Question: We wanted to design a layout in GWT which has quite a lot of small small sections on screen. Basically it has a left menu, header, footer, main content area with lot of sub sections which can be closed by user in case if he does not want to see them. Then remaining content section should get adjusted automatically. We are using GWT Platform. I am in doubt, whether DockLayoutPanel suits for this or not, because, it has to be must more flexible. Apart from that, I didnt get any good layout examples. Can we achieve this using GWT panels or we have to manually do it using div in module html file?
Please find below the draft layout. I am really confused with what panel to start....
Kindly advice.
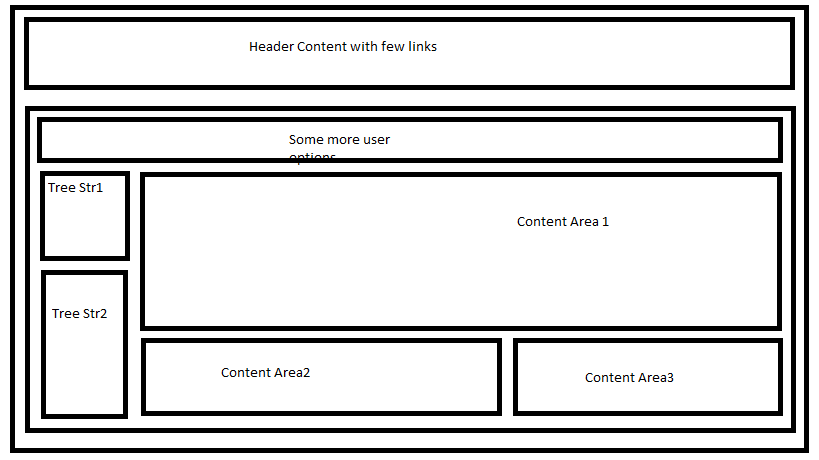
Answer: There are millions of way you could achieve that. I will give you my opinion and try to explain why I would do it this way.
First of all, it seems you want, like most websites have, a top header (or two) and a menu on the left. The DockLayoutPanel can do this quite nicely, so I would use it to start with. By the way, consider adding a footer to your layout (sorry, just thinking most apps have one)...
Then, you have two little panels on the left (Tree Str1 and 2) and the content areas. Depending on how flexible you want these to be, you will need different structures.
Let's say you want to have not only two, but potentially many Tree Str on the left, and your Content Areas would not change much. I would add to the West area of the DockLayoutPanel a VerticalPanel (wich will contain the 2 Tree Strs, possibly more).
In the main area of the DockLayoutPanel, add a VerticalPanel to represent the central area. This VerticalPanel must be sized appropriately (probably width,height=100%).
Add to the VerticalPanel 2 rows (HorizontalPanels).
Now, you can add Content Area 1 to the first row, and the others to row 2.
Well, let the code speak:
'''
public Panel getMainPanel() {
DockLayoutPanel mainPanel = new DockLayoutPanel(Unit.PX);
mainPanel.setSize("500px", "500px");
VerticalPanel leftPanel = new VerticalPanel();
Label treeStr1 = new Label("Tree Str1");
treeStr1.setSize("100%", "100px");
Label treeStr2 = new Label("Tree Str2");
treeStr1.setSize("100%", "200px");
leftPanel.add(treeStr1);
leftPanel.add(treeStr2);
VerticalPanel centralArea = new VerticalPanel();
centralArea.setSize("100%", "100%");
centralArea.setHorizontalAlignment(HasHorizontalAlignment.ALIGN_CENTER);
centralArea.setVerticalAlignment(HasVerticalAlignment.ALIGN_MIDDLE);
centralArea.getElement().getStyle().setBorderStyle(BorderStyle.SOLID);
HorizontalPanel row1 = new HorizontalPanel();
row1.setWidth("90%");
HorizontalPanel row2 = new HorizontalPanel();
row2.setWidth("90%");
row2.getElement().getStyle().setBorderStyle(BorderStyle.SOLID);
row2.getElement().getStyle().setBorderColor("red");
row2.setHorizontalAlignment(HasHorizontalAlignment.ALIGN_LEFT);
centralArea.add(row1);
centralArea.add(row2);
HTML ca1 = new HTML("Content Area 1");
ca1.setSize("100%", "100px");
ca1.getElement().getStyle().setBorderStyle(BorderStyle.SOLID);
HTML ca2 = new HTML("Content Area 2");
ca2.setSize("60%", "60px");
ca2.getElement().getStyle().setBorderStyle(BorderStyle.SOLID);
HTML ca3 = new HTML("Content Area 3");
ca3.setSize("30%", "60px");
ca3.getElement().getStyle().setBorderStyle(BorderStyle.SOLID);
row1.add(ca1);
row2.add(ca2);
row2.add(ca3);
mainPanel.addNorth(new HTML(
"<h1>This is your header, create a Widget instead of this</h1>"), 150);
mainPanel.addNorth(new HTML(
"<h2>Some more user options</h2>"), 60);
mainPanel.addWest(leftPanel, 150);
mainPanel.add(centralArea);
return mainPanel;
}
'''
If any of these areas must be REALLY flexible, try GWT's <URL>!